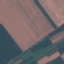
Land use / land cover: AnnualCrop